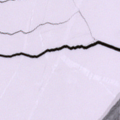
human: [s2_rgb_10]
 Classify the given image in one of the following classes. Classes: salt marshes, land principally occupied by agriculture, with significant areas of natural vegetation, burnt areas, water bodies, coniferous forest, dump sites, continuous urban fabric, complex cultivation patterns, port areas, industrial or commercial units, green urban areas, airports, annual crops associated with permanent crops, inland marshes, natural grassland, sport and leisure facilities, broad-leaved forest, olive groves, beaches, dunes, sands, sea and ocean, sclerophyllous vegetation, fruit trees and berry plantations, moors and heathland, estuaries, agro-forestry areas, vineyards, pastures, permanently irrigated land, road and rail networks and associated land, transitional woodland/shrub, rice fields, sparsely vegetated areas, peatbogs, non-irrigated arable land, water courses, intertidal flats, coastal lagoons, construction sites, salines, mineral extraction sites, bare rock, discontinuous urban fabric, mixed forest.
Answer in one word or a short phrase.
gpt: sea and ocean